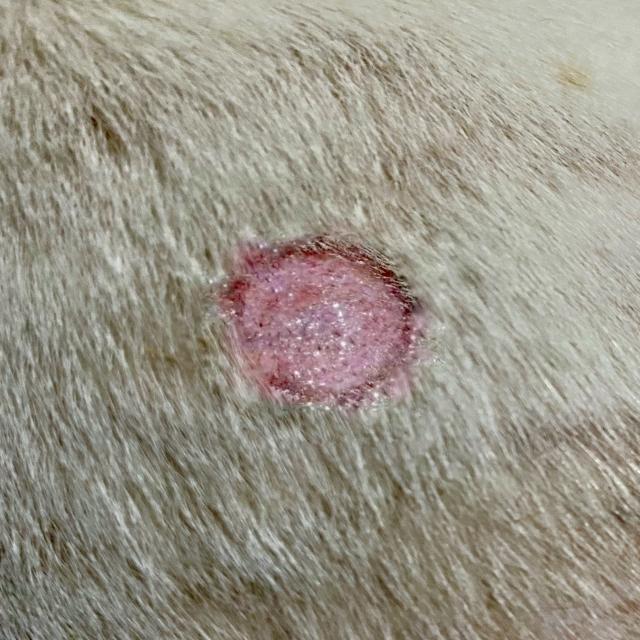
Canine ringworm (Dermatophytosis) — fungal infection caused by Microsporum or Trichophyton. Presents with circular alopecia, scaling, crusting, and broken hairs.